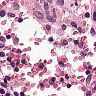
Metastatic tissue present: no